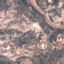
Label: HerbaceousVegetation